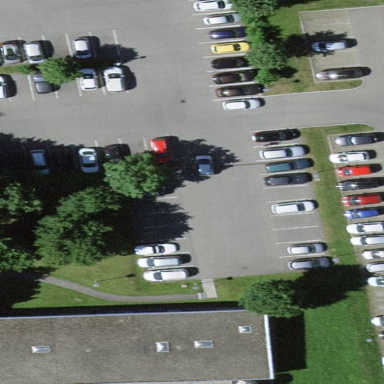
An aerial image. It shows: Parking area with asphalt surface.